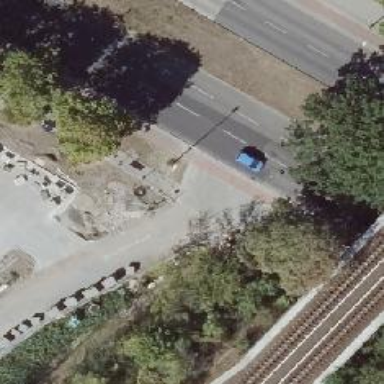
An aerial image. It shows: Cycleway with separate sidewalk.